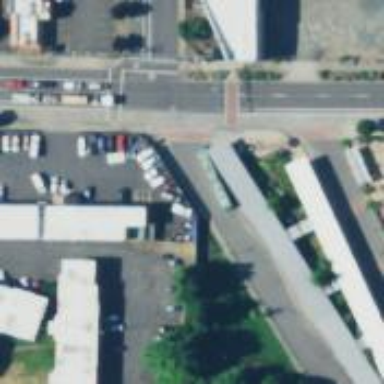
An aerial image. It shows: Busway road.